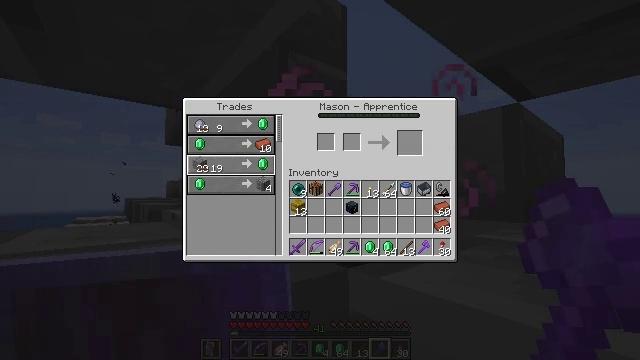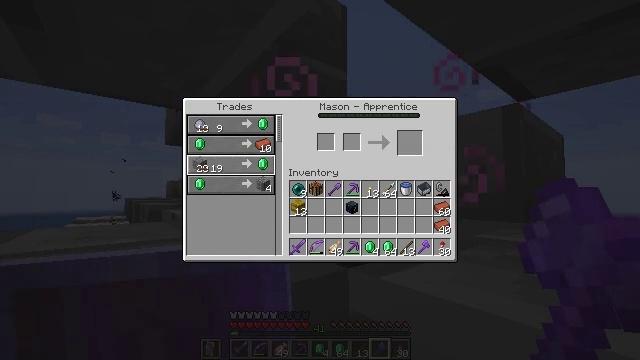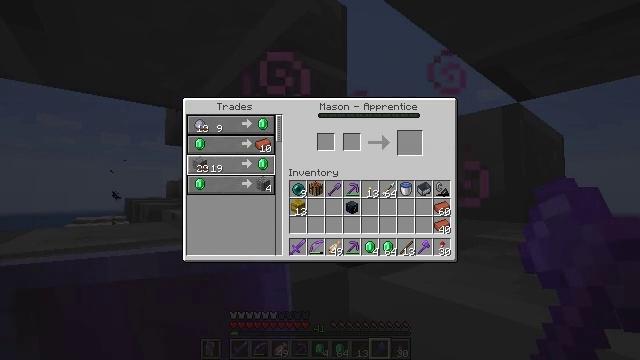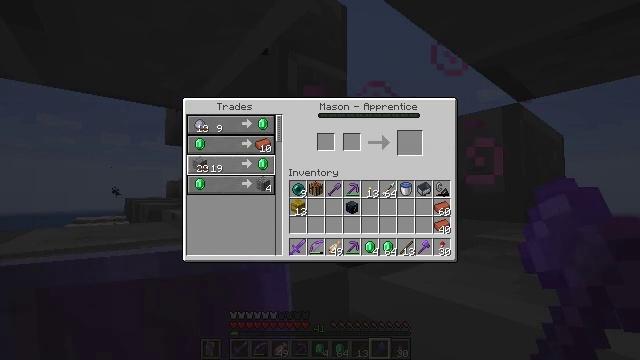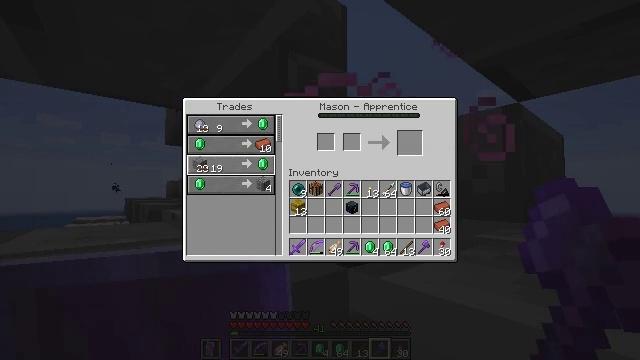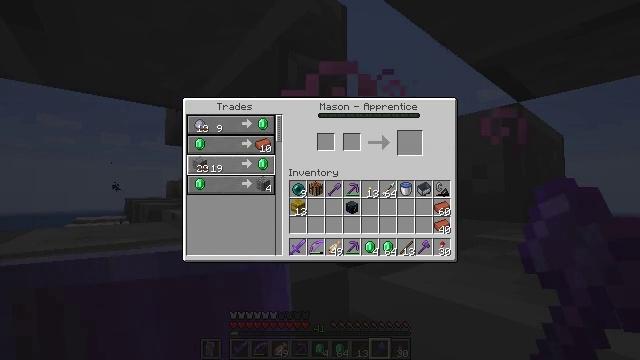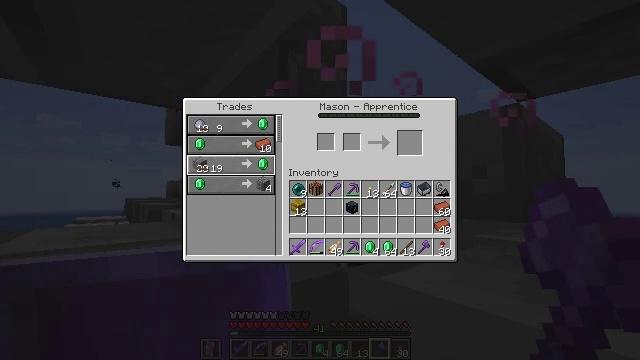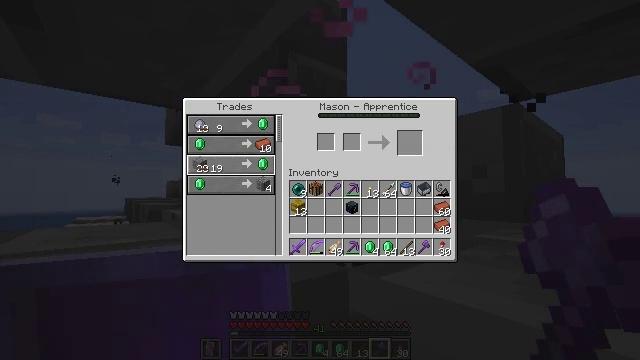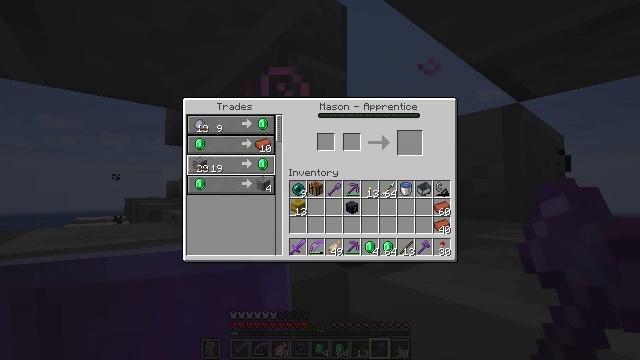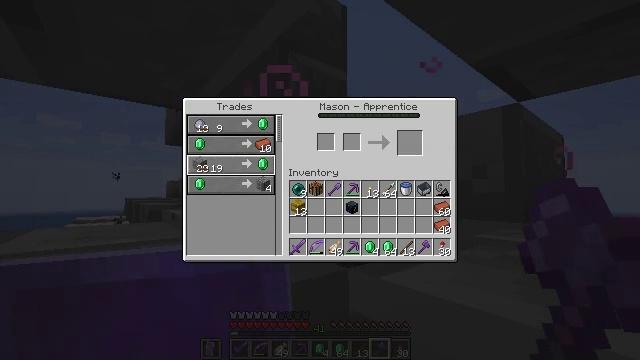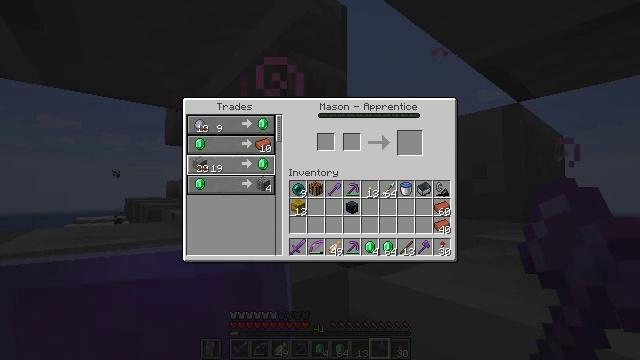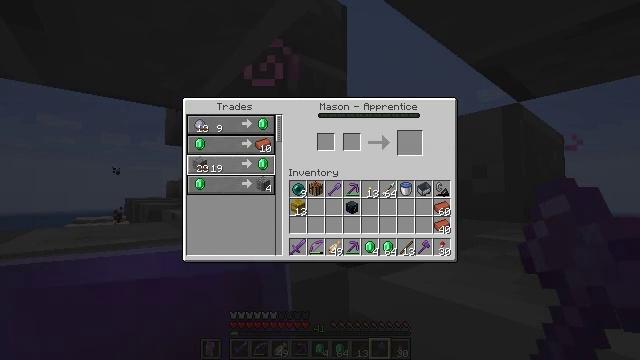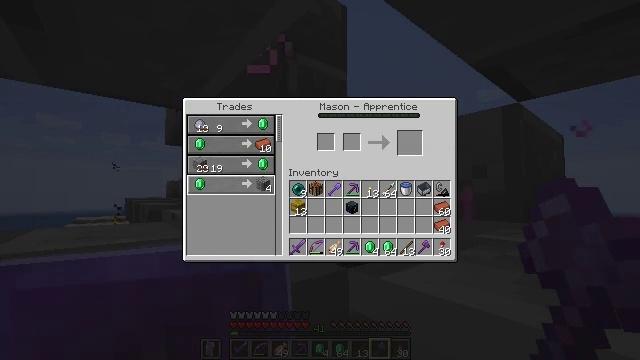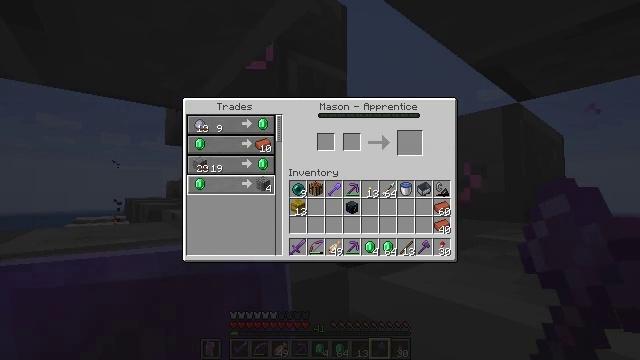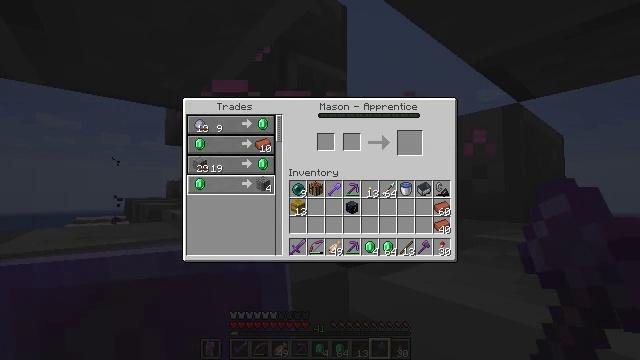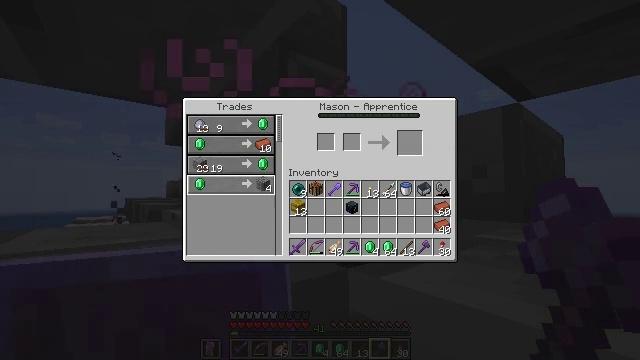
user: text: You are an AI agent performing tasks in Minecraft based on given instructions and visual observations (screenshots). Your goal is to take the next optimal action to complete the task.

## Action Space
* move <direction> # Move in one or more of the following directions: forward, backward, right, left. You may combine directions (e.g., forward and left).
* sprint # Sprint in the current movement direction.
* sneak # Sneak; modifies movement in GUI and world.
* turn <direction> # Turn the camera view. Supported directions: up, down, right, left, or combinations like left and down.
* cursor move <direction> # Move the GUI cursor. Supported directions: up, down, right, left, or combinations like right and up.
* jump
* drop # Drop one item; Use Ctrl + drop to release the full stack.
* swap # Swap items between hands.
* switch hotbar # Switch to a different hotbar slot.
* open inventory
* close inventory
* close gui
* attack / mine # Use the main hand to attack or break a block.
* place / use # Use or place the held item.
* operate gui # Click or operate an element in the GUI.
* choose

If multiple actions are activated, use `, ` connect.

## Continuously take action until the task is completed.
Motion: motion action
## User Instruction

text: Transform stone bricks into chiseled stone bricks using the crafting table.
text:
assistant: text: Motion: no_op
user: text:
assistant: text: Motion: no_op
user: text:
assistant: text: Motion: no_op
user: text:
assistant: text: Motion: no_op
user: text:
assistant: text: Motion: no_op
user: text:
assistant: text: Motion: no_op
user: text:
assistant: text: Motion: no_op
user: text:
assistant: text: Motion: no_op
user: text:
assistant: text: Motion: no_op
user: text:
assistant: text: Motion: no_op
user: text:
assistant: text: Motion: turn down
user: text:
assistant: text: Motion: turn down
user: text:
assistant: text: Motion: no_op
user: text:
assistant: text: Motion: no_op
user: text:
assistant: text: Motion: no_op
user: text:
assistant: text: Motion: no_op
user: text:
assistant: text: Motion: no_op
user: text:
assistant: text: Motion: attack / mine
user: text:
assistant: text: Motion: attack / mine
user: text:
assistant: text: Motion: turn right
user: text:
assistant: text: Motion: turn right and up
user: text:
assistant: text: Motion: turn right and up
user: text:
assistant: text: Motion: turn right and up
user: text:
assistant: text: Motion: turn right and up
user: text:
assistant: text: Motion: no_op
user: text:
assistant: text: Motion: no_op
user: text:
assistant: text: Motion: no_op
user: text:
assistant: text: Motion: no_op
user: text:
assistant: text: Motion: no_op
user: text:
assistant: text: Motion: no_op